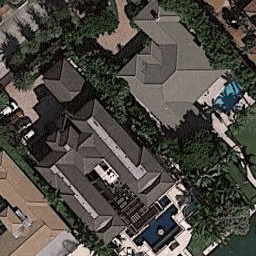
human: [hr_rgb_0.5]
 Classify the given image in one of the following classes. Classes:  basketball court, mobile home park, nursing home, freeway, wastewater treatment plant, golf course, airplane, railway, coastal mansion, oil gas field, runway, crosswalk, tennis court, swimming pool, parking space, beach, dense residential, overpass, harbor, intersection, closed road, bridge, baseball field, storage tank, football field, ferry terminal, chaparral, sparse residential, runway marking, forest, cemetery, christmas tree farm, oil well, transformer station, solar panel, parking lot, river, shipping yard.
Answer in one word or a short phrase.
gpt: coastal mansion